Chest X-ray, AP view. Patient: 31 years old, sex M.
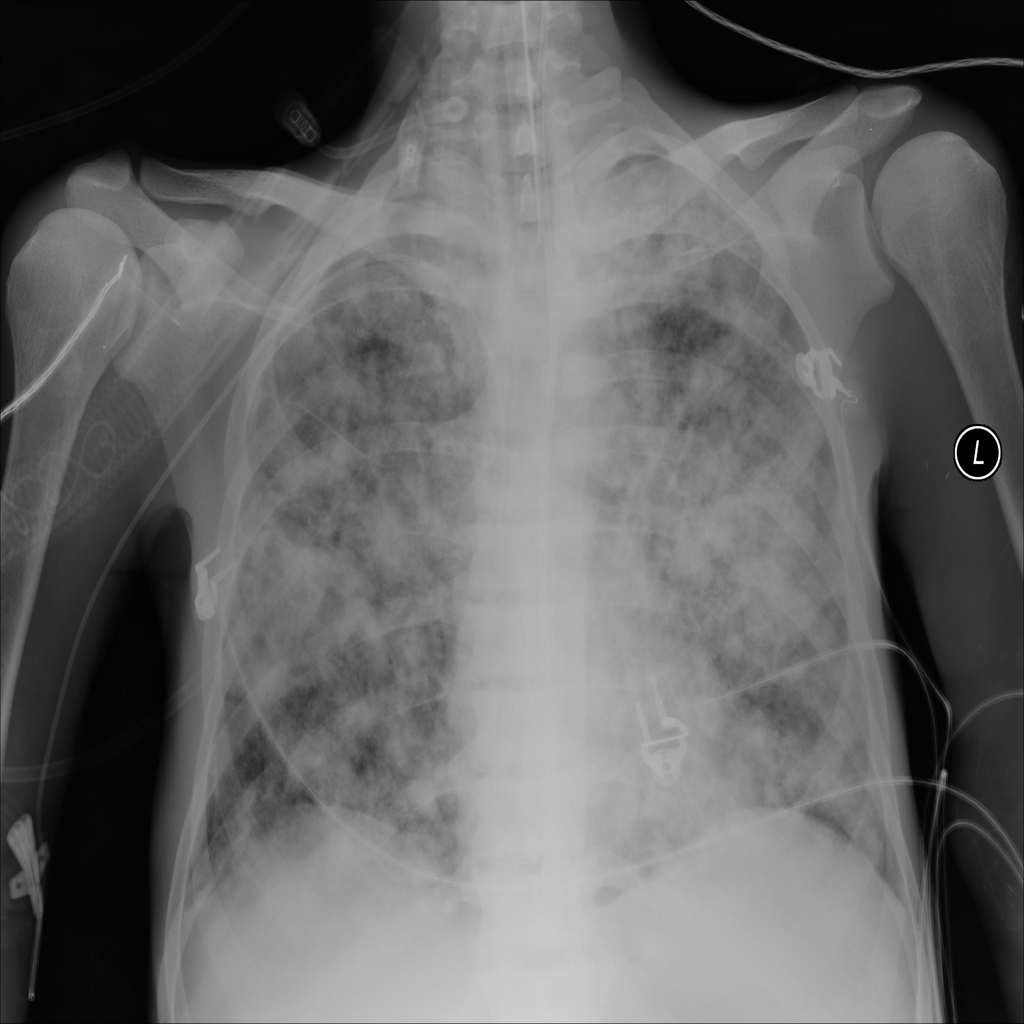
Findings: Nodule